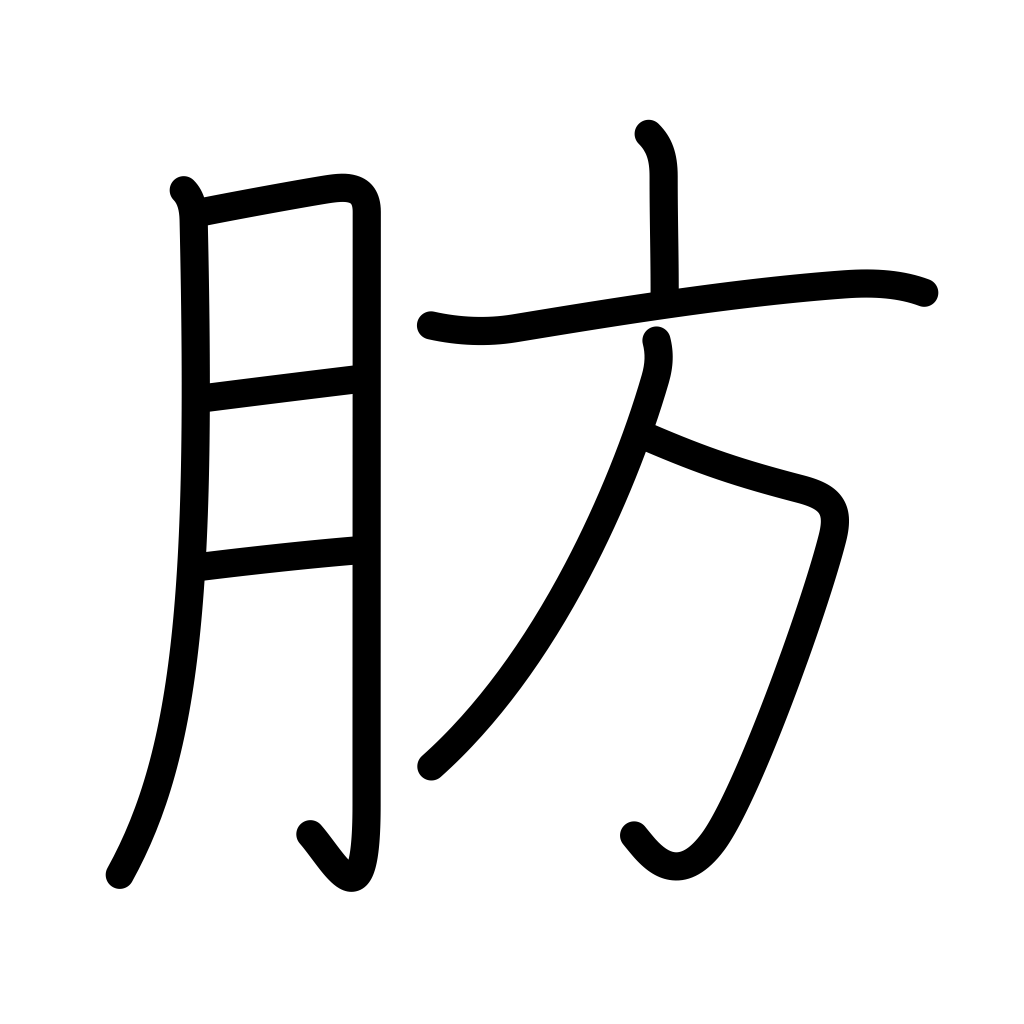
Meaning: obese, fat